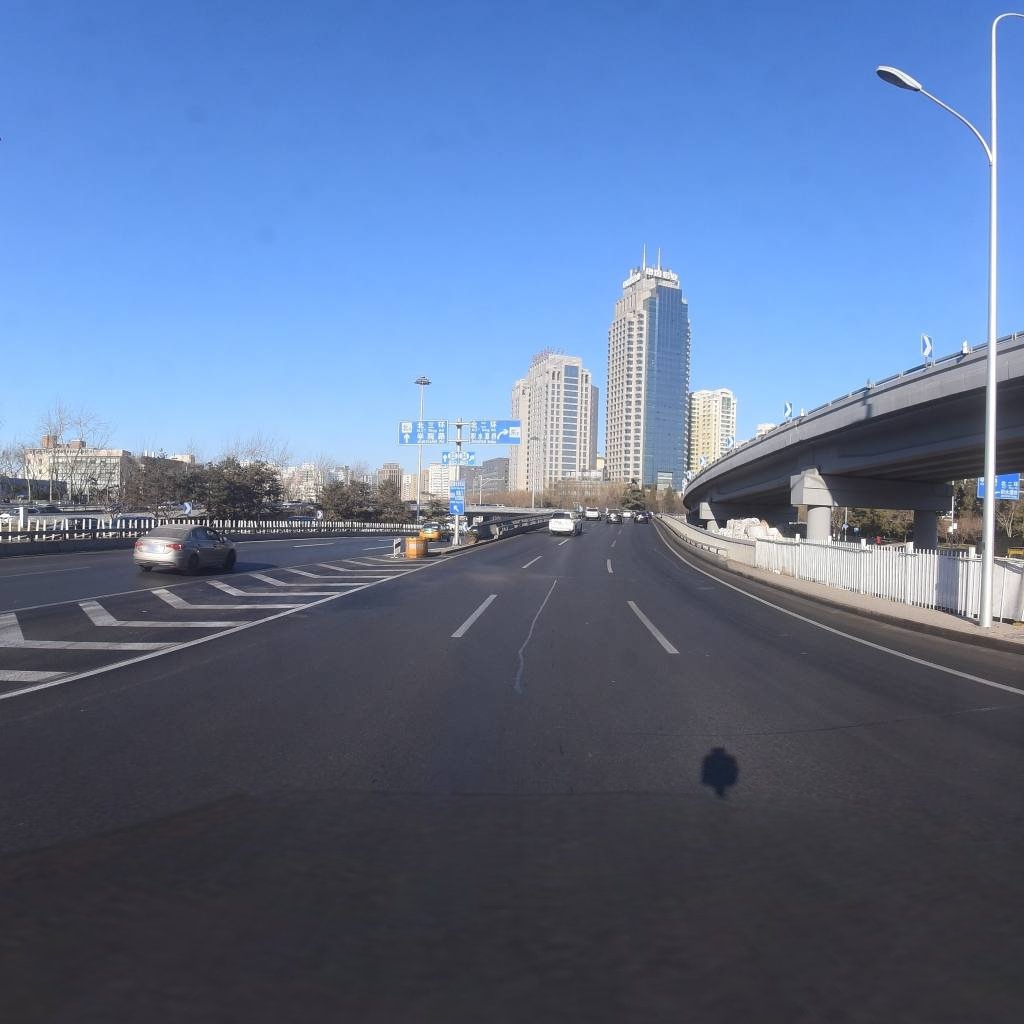
Region: Xicheng
Road damage annotations: transverse patch, longitudinal patch